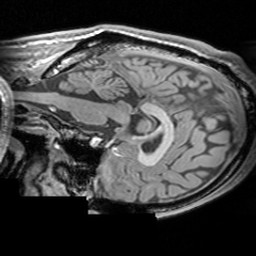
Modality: T1w
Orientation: sagittal
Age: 23
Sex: male
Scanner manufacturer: siemens
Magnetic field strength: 3 T
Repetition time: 1.63 s
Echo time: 0.00311 s